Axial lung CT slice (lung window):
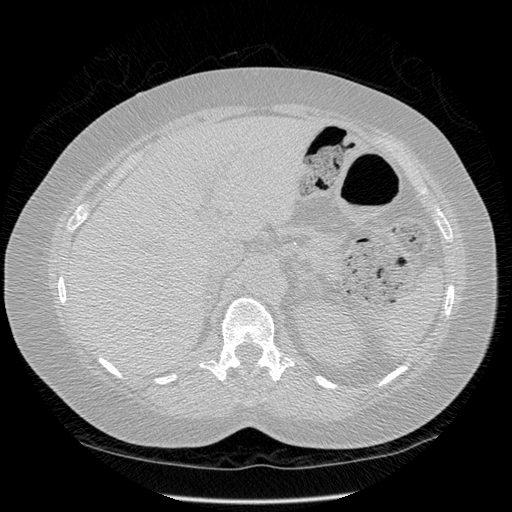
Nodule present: no